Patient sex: M
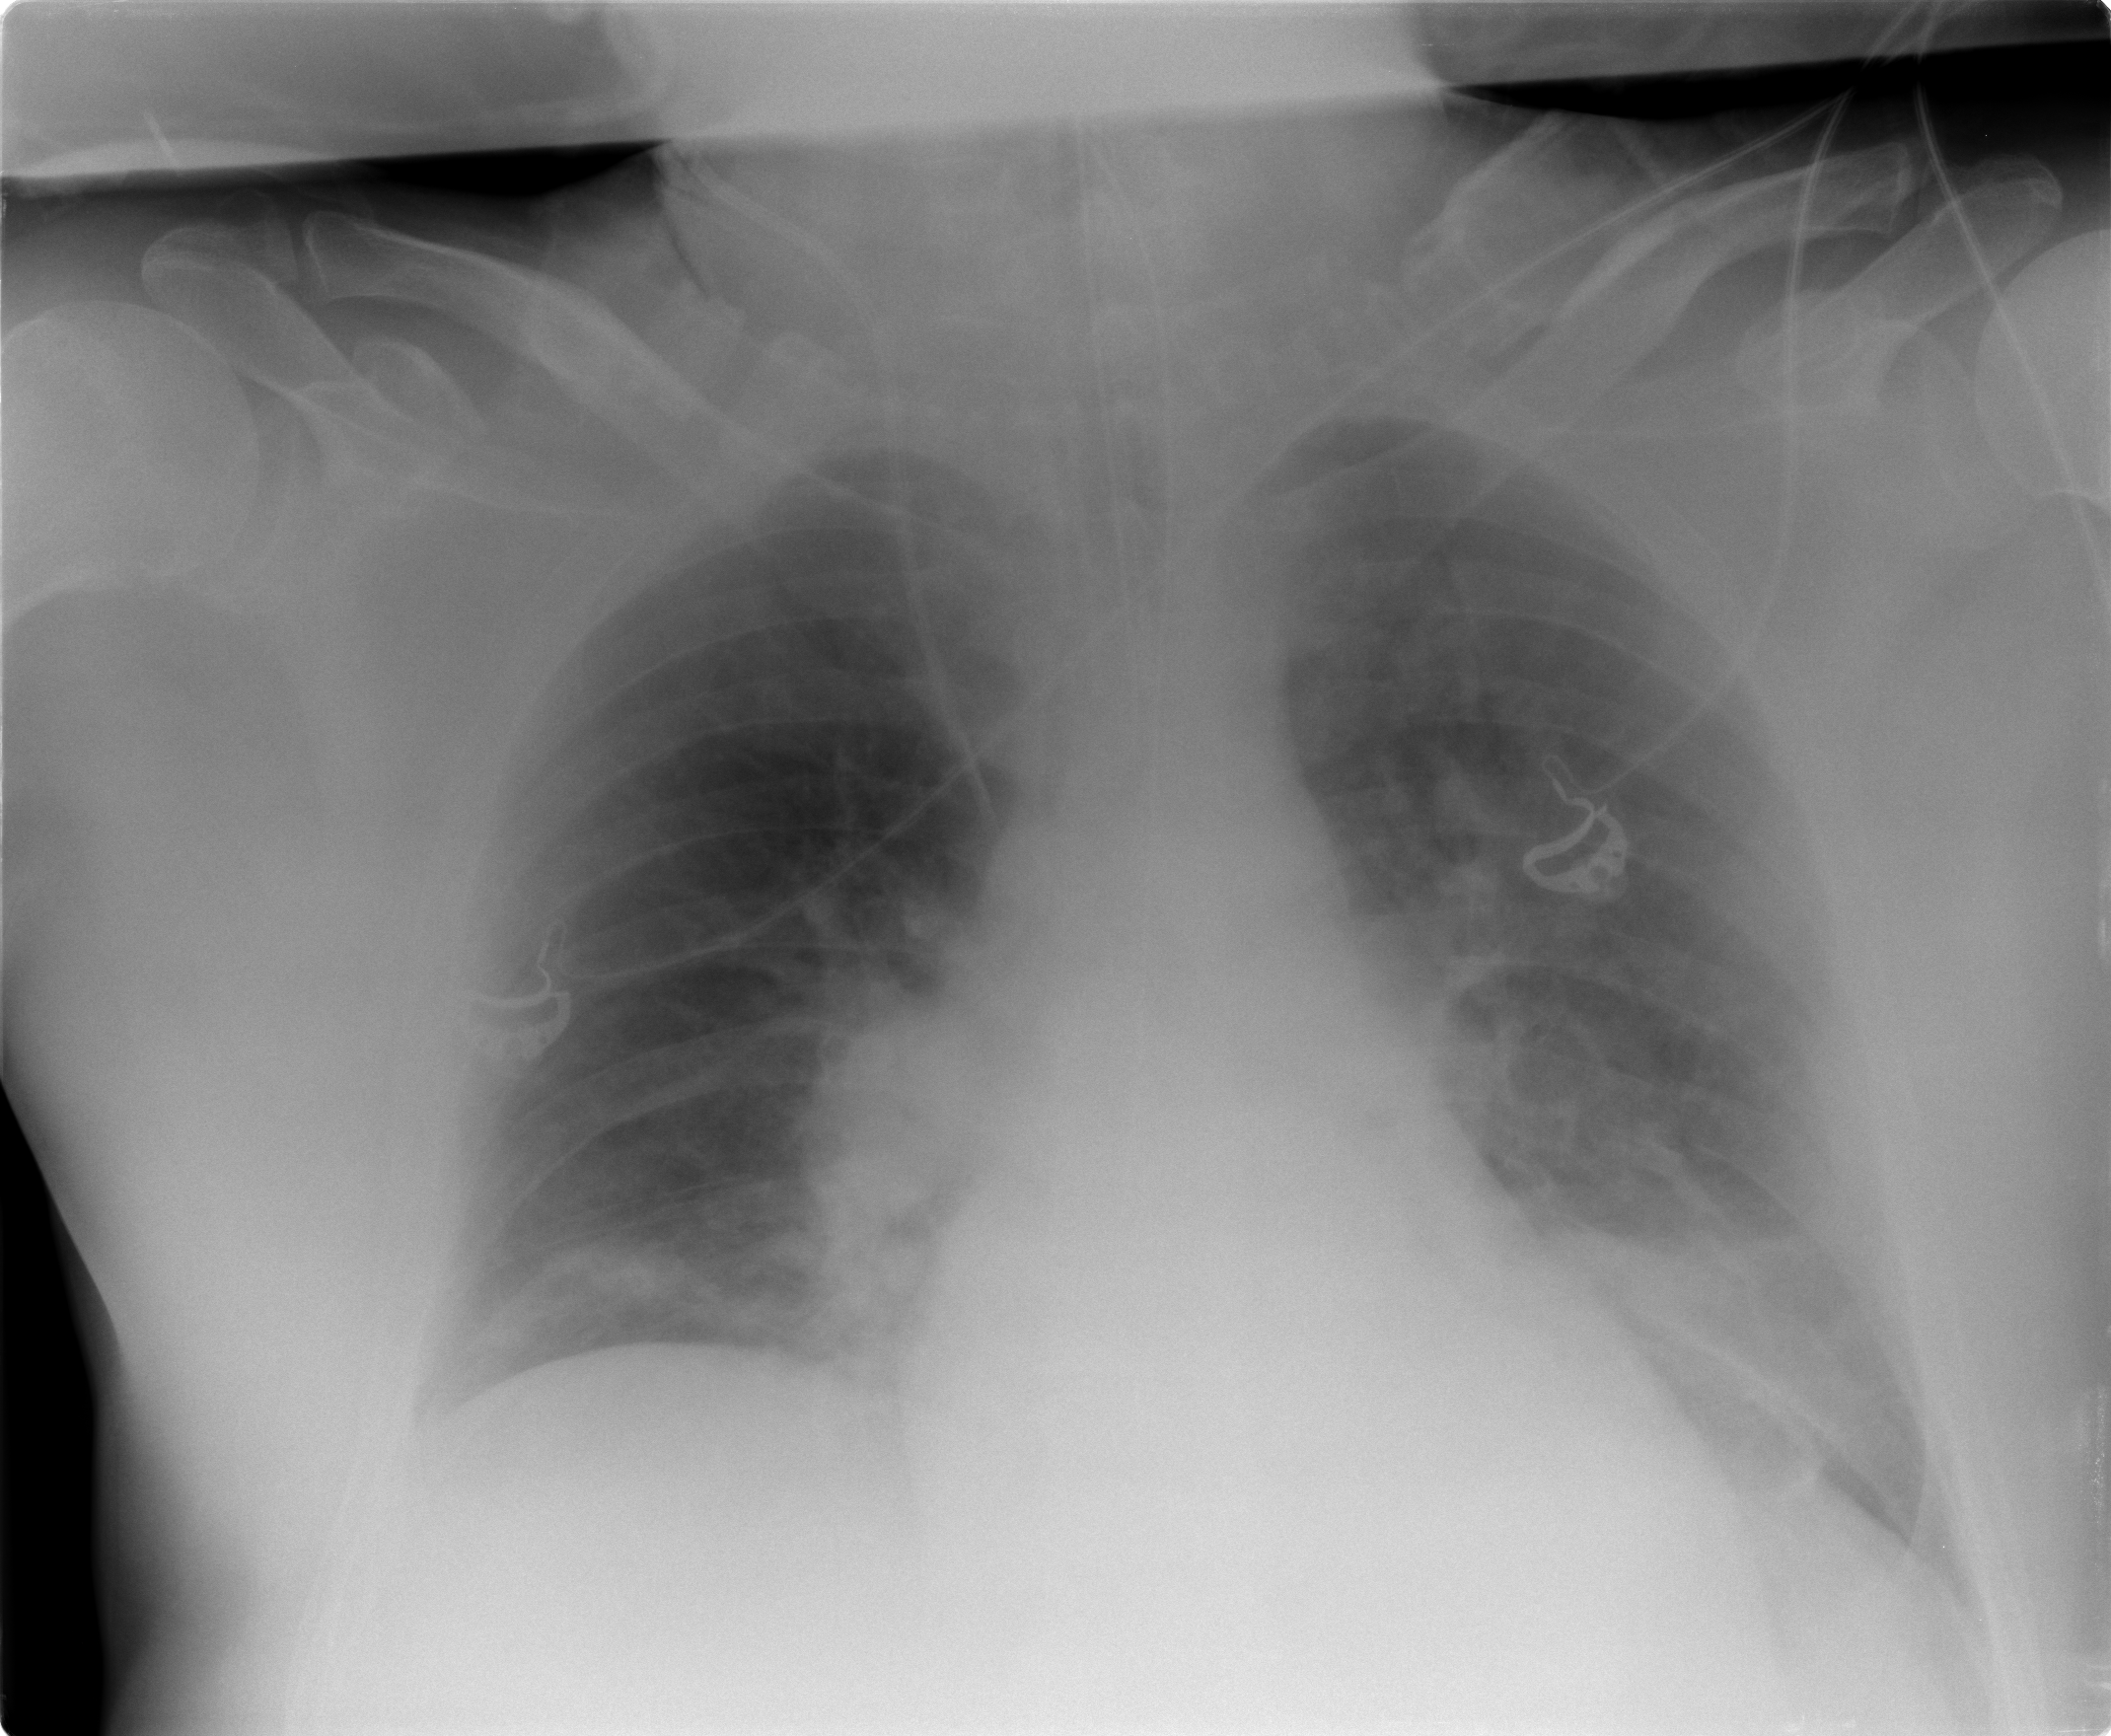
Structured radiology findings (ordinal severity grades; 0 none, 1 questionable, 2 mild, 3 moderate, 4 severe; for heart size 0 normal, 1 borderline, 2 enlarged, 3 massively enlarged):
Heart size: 0
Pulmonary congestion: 2
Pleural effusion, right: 0
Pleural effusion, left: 1
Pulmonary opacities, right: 0
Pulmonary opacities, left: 0
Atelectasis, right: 2
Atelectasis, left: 2